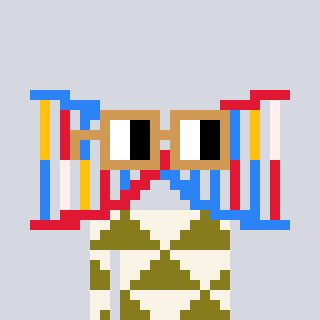
a pixel art character with square brown glasses, a dna-shaped head and a gunk-colored body on a cool background